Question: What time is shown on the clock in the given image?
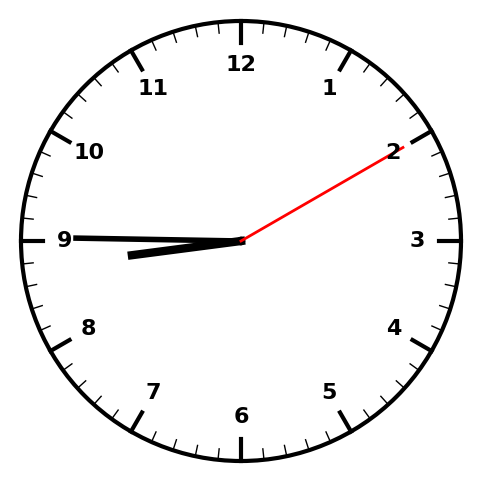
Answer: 08:45:10